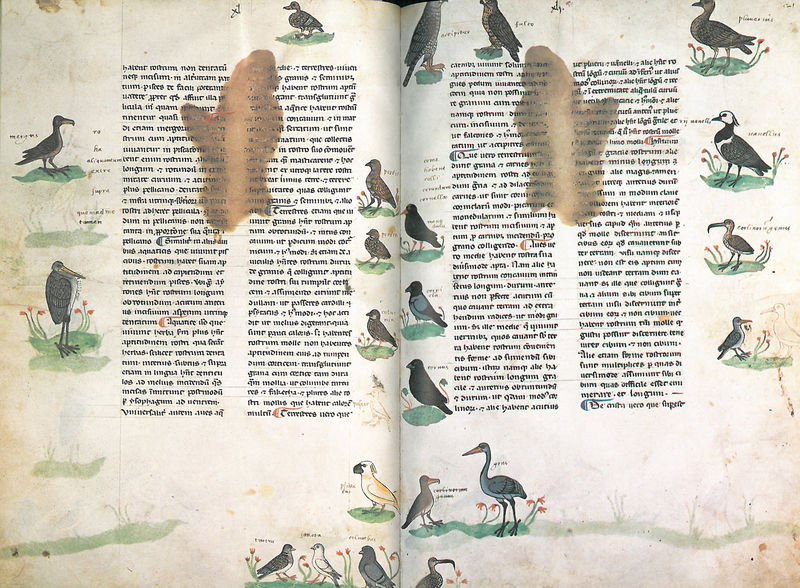
Titel: Falkenbuch Friedrichs des II.; De arte venandi cum avibus
Institution: Rom, Biblioteca Vaticana
Schlagwörter: falke, vogel, grün, blume, profil, zeichnung, tiere, wiese, taube, vögel, schrift, papier, ente, schnabel, friedrich, schmutz, buch, seite, text, reiher, wasservögel, kopie, fleck, flecken, seiten, fleckig, papagei, latein, flecke, biologie, zoologie, abschrift, vogelarten, kiebitz, endte, felcke